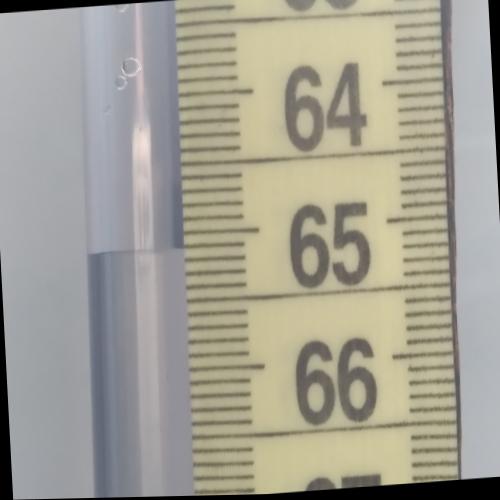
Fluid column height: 65.1 cm